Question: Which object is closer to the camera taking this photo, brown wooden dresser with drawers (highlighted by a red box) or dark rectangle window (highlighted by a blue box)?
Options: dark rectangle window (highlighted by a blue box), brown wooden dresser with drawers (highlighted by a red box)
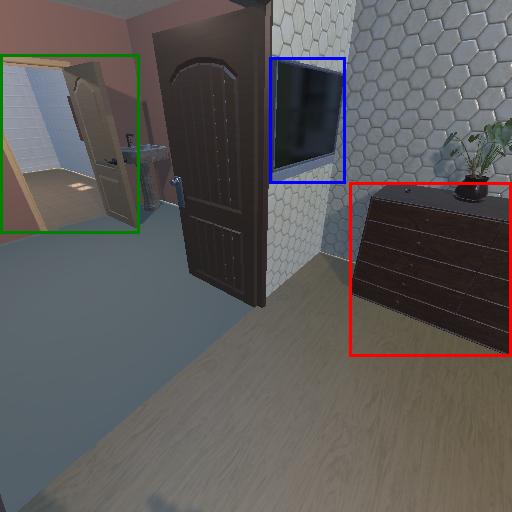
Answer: dark rectangle window (highlighted by a blue box)